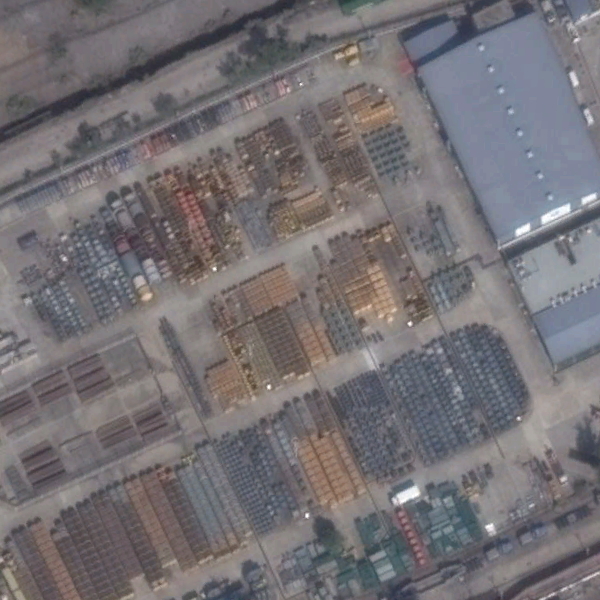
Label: Industrial